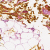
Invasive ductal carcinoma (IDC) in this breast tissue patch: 0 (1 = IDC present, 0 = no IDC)